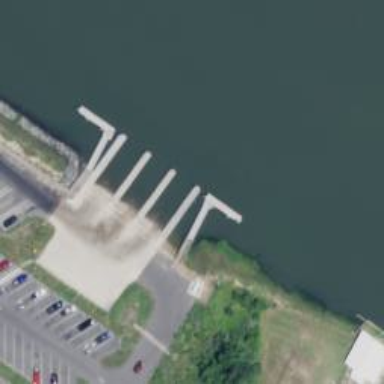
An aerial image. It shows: Slipway on service road for leisure land activities.